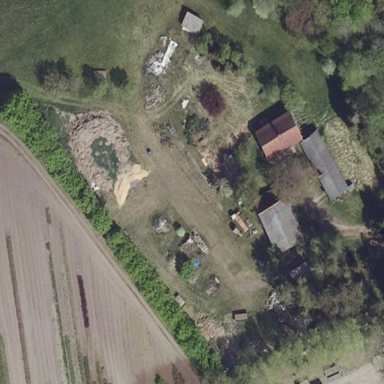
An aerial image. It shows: Farmyard area.